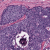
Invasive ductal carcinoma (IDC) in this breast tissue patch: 0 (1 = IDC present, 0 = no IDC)